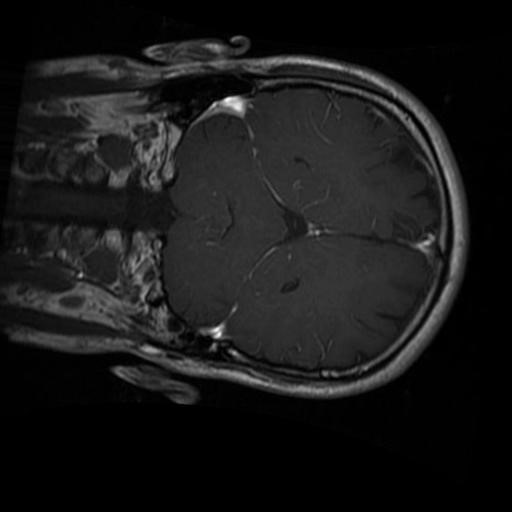
Label: brain_glioma